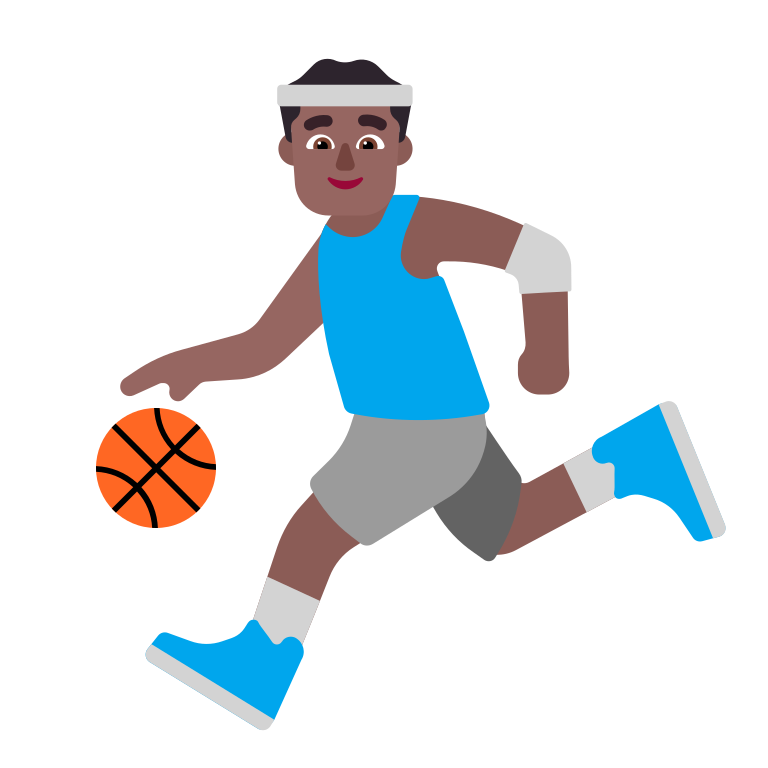
man bouncing ball flat  dark